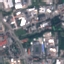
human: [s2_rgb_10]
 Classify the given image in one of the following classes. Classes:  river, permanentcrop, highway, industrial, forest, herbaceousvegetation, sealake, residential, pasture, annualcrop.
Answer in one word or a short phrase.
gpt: Industrial